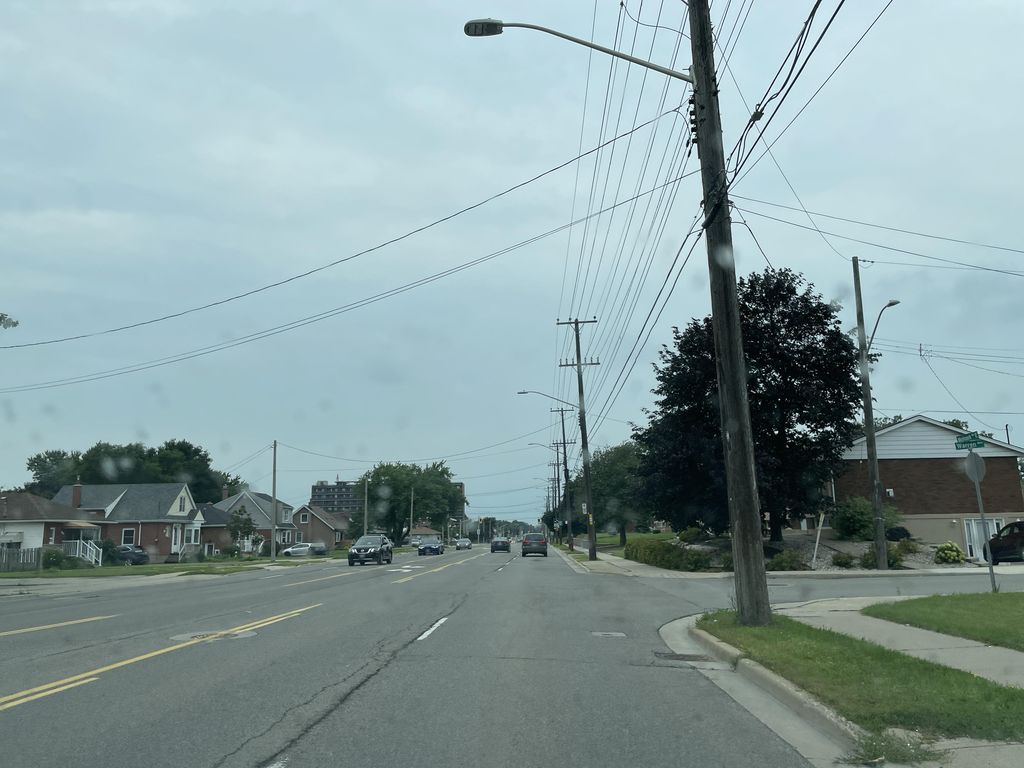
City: hamilton